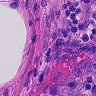
Metastatic tissue present: no